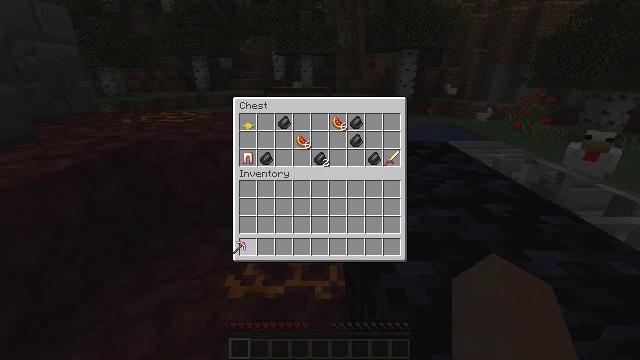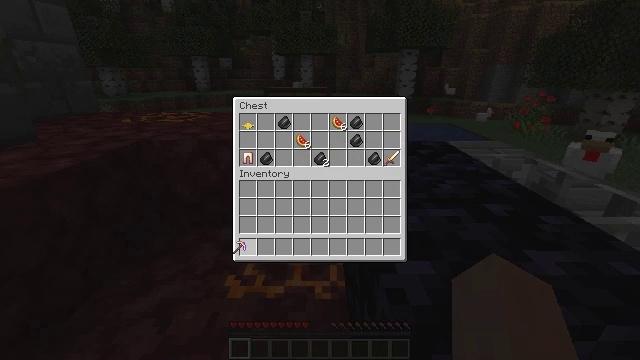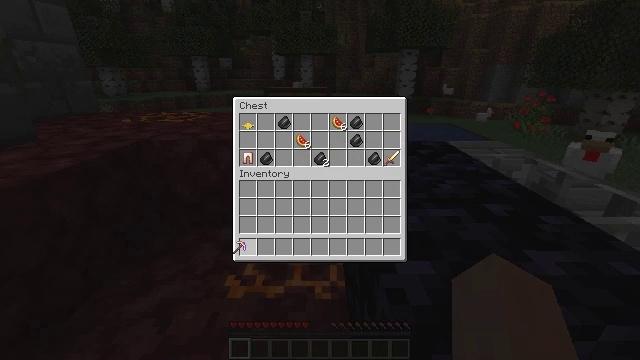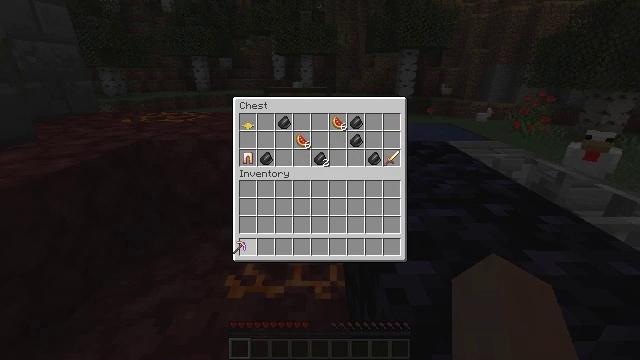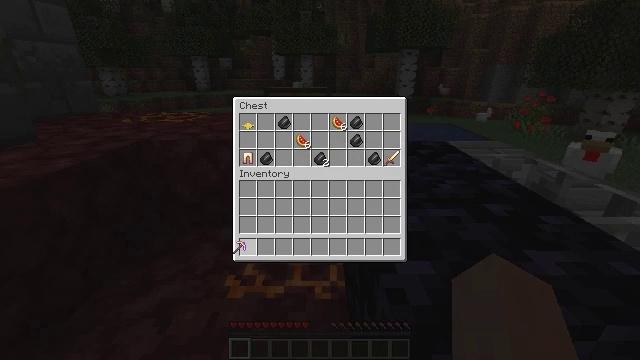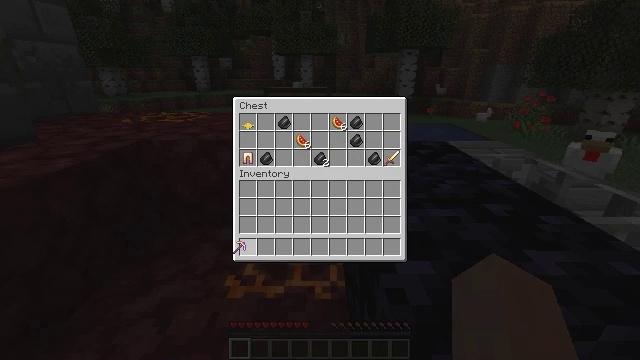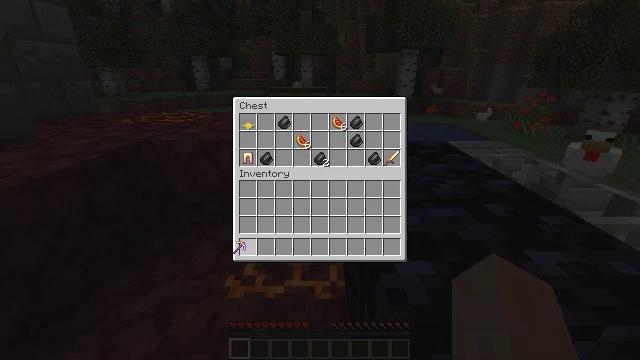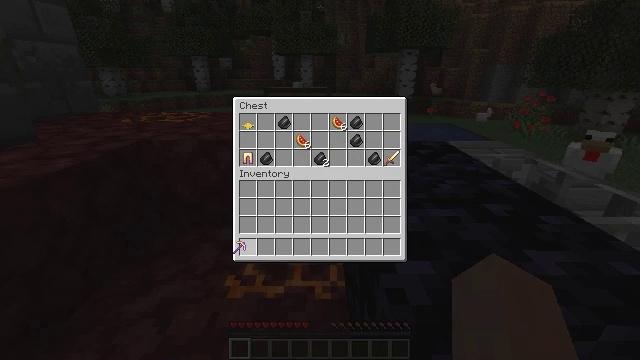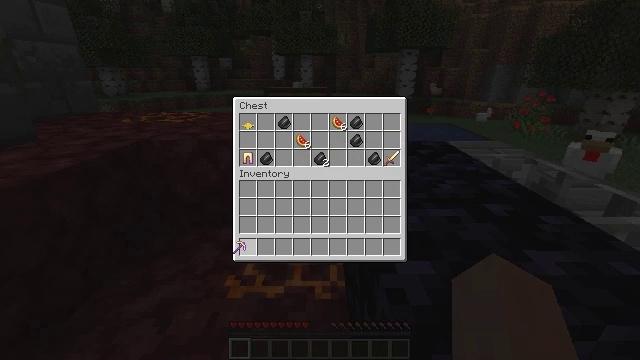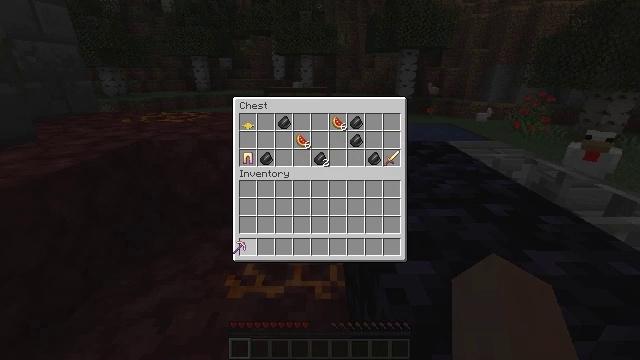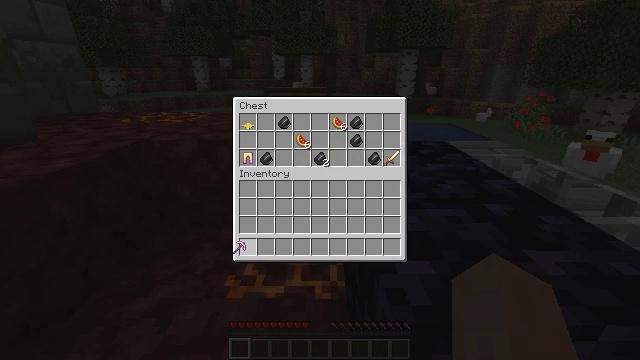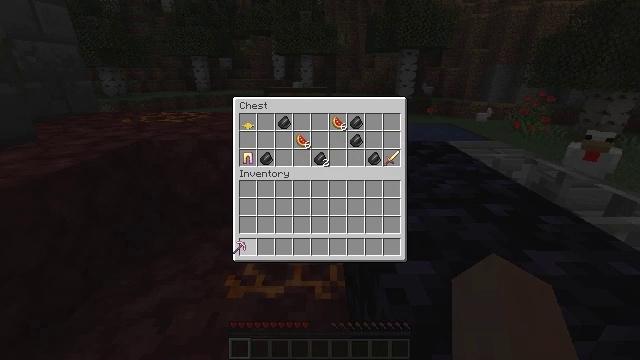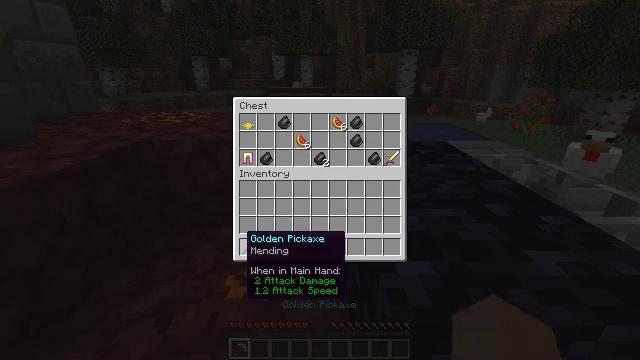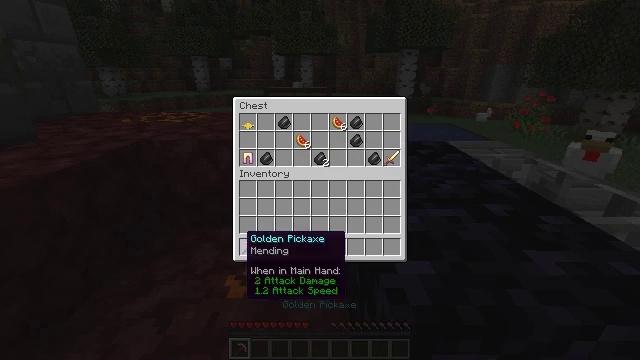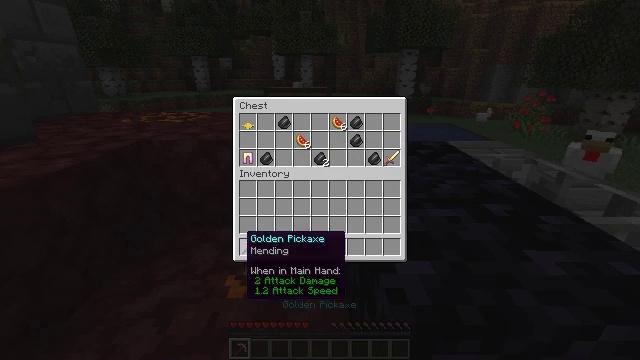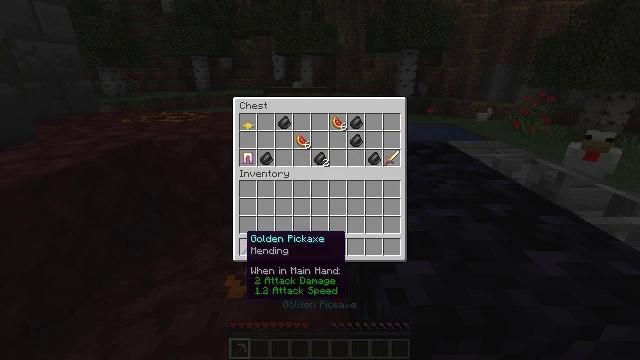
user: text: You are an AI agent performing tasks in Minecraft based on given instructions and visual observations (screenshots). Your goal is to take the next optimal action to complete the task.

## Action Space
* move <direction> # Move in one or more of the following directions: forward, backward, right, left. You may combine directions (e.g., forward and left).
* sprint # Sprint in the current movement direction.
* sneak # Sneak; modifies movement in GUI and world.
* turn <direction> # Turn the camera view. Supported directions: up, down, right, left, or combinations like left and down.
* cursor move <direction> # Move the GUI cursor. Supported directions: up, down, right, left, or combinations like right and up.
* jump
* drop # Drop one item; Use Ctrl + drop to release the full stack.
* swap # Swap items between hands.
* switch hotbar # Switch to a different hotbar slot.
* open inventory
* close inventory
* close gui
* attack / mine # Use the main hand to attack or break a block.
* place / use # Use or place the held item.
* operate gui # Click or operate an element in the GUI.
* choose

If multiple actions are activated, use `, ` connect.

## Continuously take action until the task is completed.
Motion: motion action
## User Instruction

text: Combat the chicken.
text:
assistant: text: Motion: no_op
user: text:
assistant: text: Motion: no_op
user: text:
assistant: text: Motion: no_op
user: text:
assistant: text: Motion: no_op
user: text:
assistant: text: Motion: no_op
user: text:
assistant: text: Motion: no_op
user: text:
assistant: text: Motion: no_op
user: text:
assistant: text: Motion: no_op
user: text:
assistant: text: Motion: attack / mine
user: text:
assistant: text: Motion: attack / mine
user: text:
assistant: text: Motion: attack / mine
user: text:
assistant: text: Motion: no_op
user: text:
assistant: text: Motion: no_op
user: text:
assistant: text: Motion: no_op
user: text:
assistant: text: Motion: no_op
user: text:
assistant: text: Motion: no_op
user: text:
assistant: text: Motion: no_op
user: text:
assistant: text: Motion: turn right
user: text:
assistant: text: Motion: turn right
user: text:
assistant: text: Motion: turn right and up
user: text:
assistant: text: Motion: turn right and up
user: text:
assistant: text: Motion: turn right and up
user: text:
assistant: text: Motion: no_op
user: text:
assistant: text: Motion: no_op
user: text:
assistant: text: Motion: turn up
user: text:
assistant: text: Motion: no_op
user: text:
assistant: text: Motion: turn left and down
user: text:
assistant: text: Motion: turn left
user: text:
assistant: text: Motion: no_op
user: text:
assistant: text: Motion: no_op